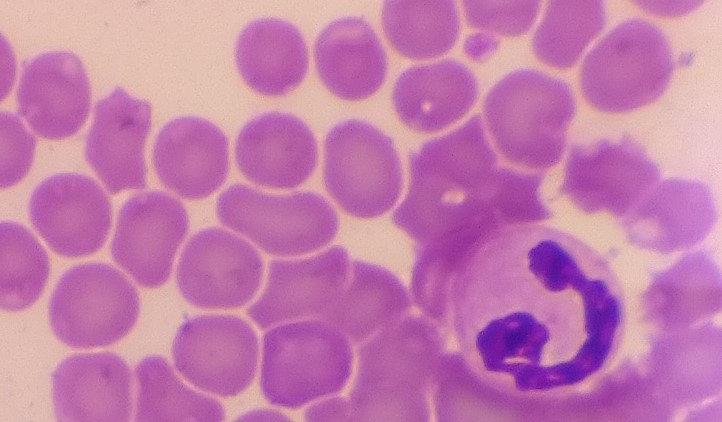
White blood cell type: Neutrophil